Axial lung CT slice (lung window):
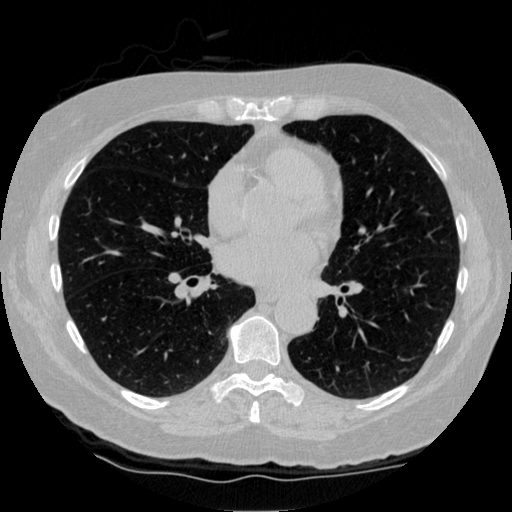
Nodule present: no